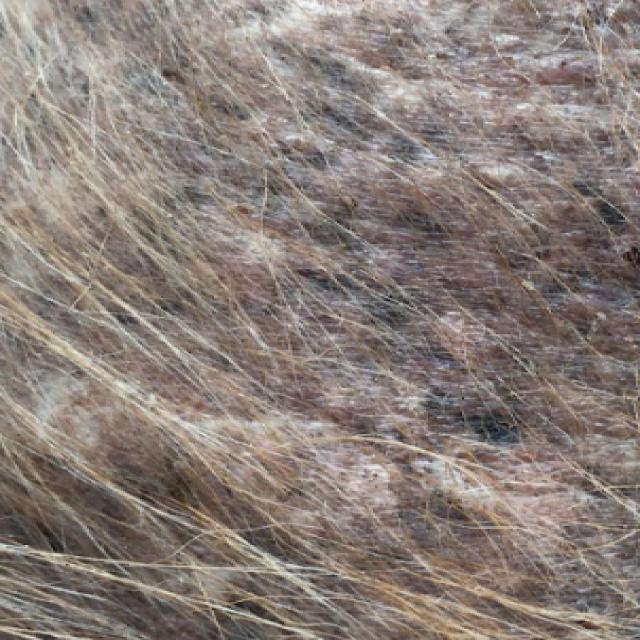
Canine demodicosis (Demodex mange) — caused by Demodex canis mites. Presents with alopecia, follicular papules, pustules, and comedones. Often localized on face and forelimbs.